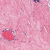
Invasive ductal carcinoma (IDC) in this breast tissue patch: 0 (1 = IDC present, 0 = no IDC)